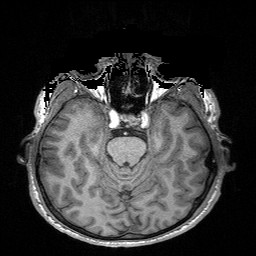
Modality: T1w
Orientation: coronal